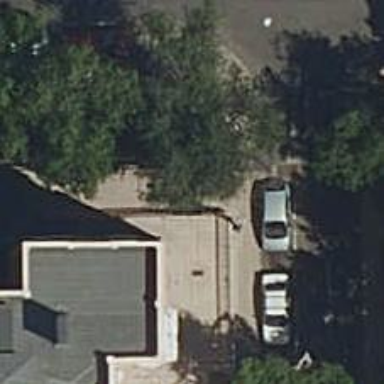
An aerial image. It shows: Paved steps.